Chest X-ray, PA view. Patient: 36 years old, sex F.
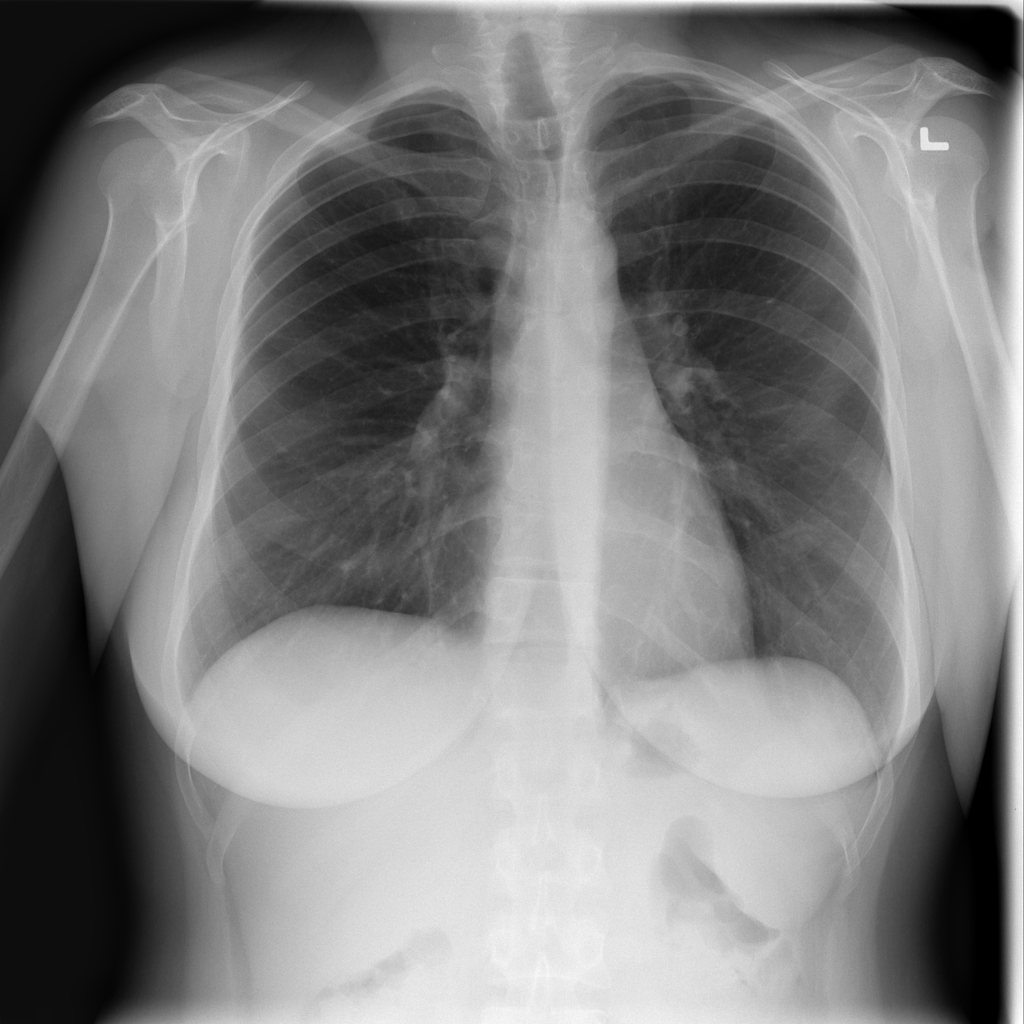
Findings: No Finding